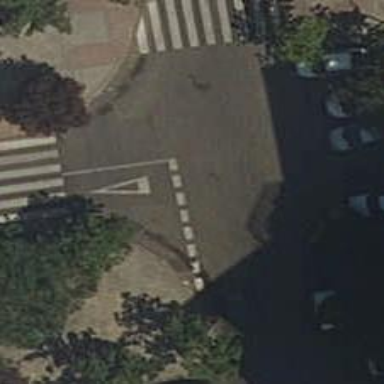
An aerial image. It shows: Pedestrian road.